Breast ultrasound image
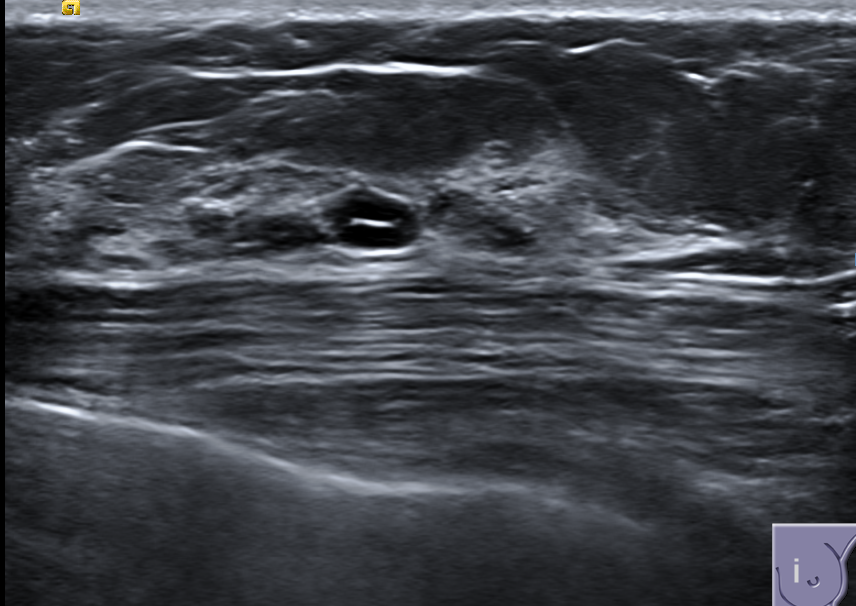
Diagnosis: benign